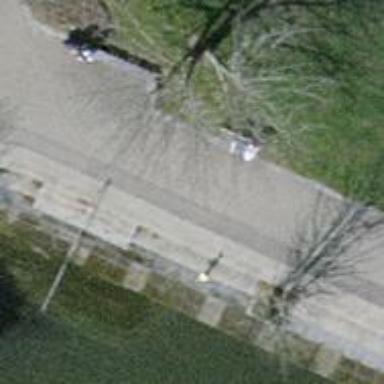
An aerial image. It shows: Bench.